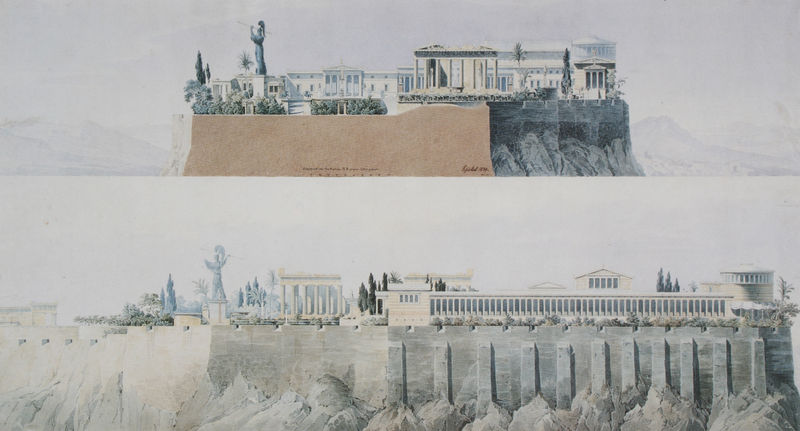
Titel: Entwurf zu einem Palast für König Otto auf der Akropolis in Athen, Ansicht
Künstler: Karl Friedrich Schinkel
Standort: München
Institution: Staatliche Graphische Sammlung
Schlagwörter: berg, blau, felsen, gott, himmel, wasser, weiß, aquarell, bäume, ocker, grau, hell, orange, pfeiler, skizze, säulen, zeichnung, ausblick, gebäude, haus, beige, architektur, sockel, steine, häuser, figur, turm, skulptur, statue, ansicht, fassade, zwei, studie, fels, giebel, mauer, grafik, graphik, figuren, kolonnade, ruine, antike, burg, münchen, denkmal, festung, zypresse, druck, schnitt, koloriert, entwurf, göttin, statuen, mauern, schloß, griechisch, griechenland, stadtmauer, plan, tempel, entwürfe, athene, querschnitt, athen, akropolis, tempelanlage, aufriss, ädikula, rondell, kolonnaden, ansichten, bavaria, zitadelle, ruhmeshalle, stützmauer, architurportrait, säulne, ansichtj